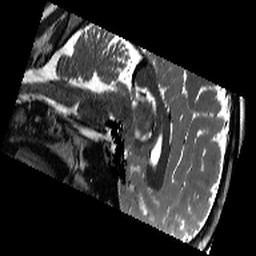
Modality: T2w
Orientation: sagittal